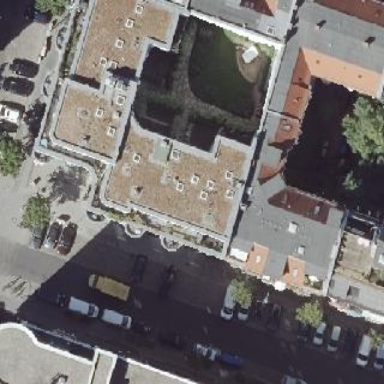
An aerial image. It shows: The image shows part of apartment building.